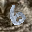
Label: 6